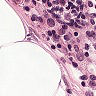
Metastatic tissue present: no